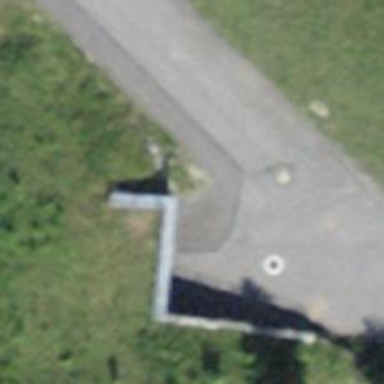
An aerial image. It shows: Communication mast tower.